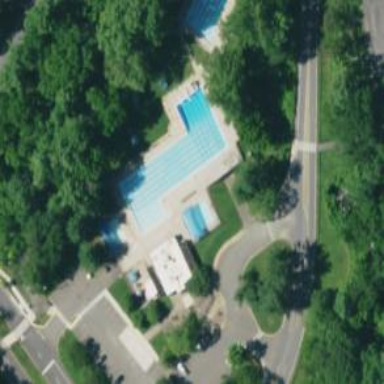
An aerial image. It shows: Outdoor swimming pool for leisure. The inground pool is ideal for swimming activities.